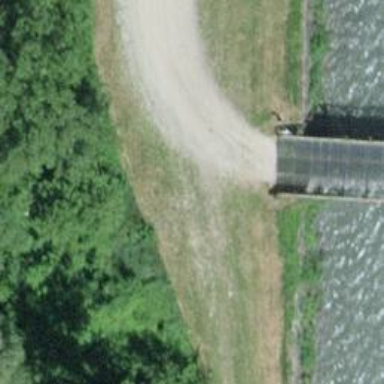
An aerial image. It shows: Track road with metal surface passing over bridge with grade2 tracktype.